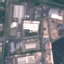
Label: Industrial